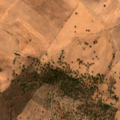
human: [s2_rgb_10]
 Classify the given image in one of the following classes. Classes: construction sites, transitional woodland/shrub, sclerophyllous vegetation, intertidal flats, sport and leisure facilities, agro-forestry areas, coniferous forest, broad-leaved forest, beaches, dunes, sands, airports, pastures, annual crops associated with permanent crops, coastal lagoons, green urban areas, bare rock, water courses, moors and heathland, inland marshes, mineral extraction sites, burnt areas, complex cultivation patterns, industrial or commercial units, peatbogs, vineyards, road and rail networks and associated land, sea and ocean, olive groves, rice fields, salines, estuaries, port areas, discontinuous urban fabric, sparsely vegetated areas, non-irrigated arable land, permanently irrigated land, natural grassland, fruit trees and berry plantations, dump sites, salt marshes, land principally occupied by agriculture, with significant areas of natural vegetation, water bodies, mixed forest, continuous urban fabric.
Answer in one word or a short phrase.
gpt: non-irrigated arable land, agro-forestry areas, transitional woodland/shrub